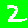
Digit: 2